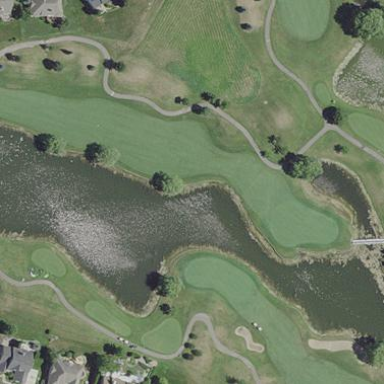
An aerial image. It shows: Golf fairway surrounded by grass.